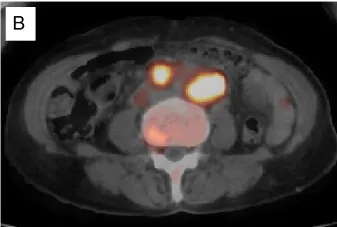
Paraaortic lymph nodes.
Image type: radiology (pet)